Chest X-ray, PA view. Patient: 74 years old, sex F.
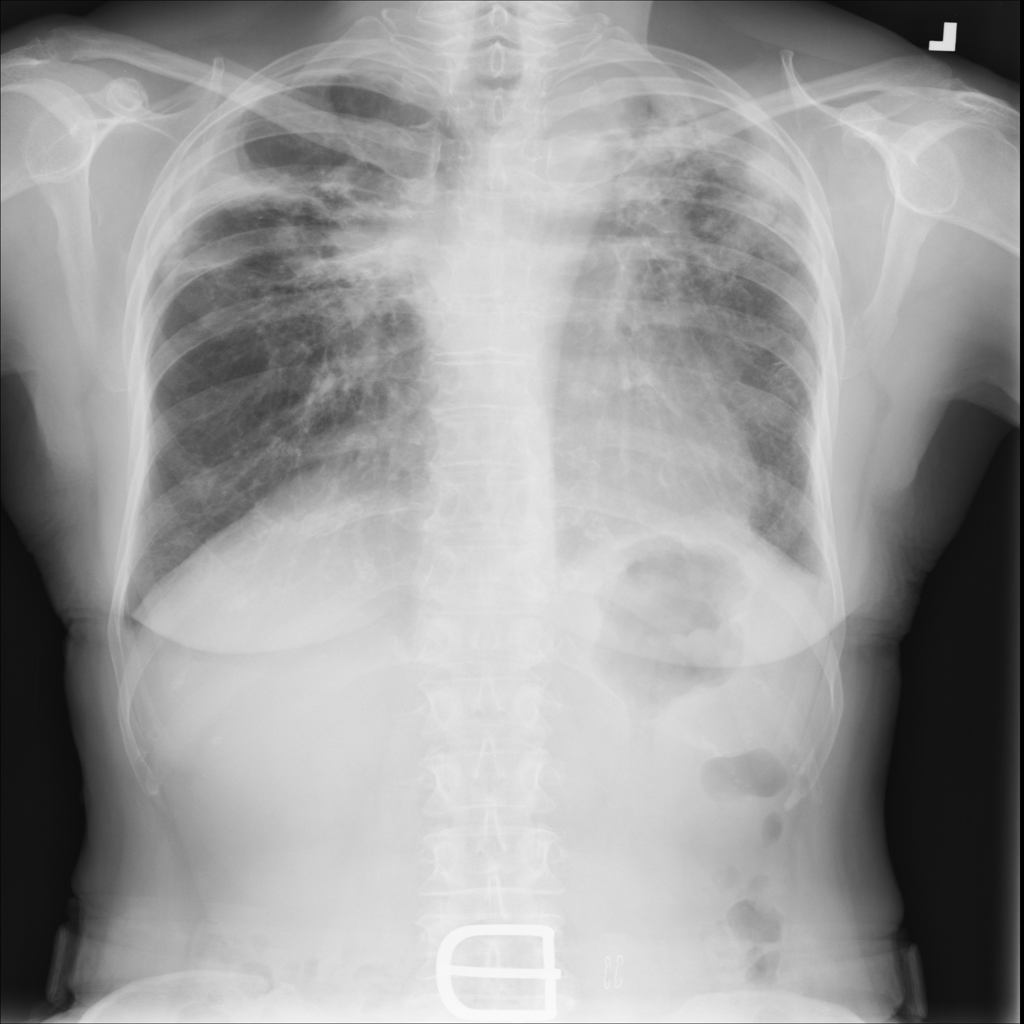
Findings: Fibrosis